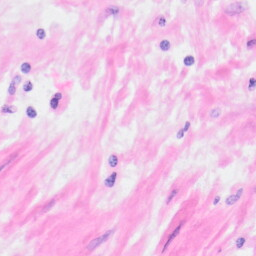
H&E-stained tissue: Kidney